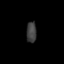
Tissue: lung
Cell type: Epithelial cells
Senescence score: 0.2405
Nuclear area (px): 203
Mean DAPI intensity: 62.458